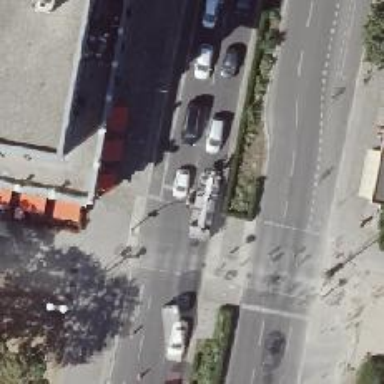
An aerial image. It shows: Road with traffic signals.